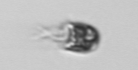
Label: Balanion